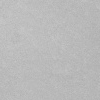
Atmospheric dust classification: dusty